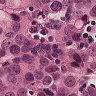
Metastatic tissue present: yes